Field crop: tomato
Growth stage: 1
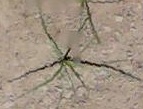
Species: cyperus